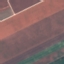
Land use / land cover: AnnualCrop